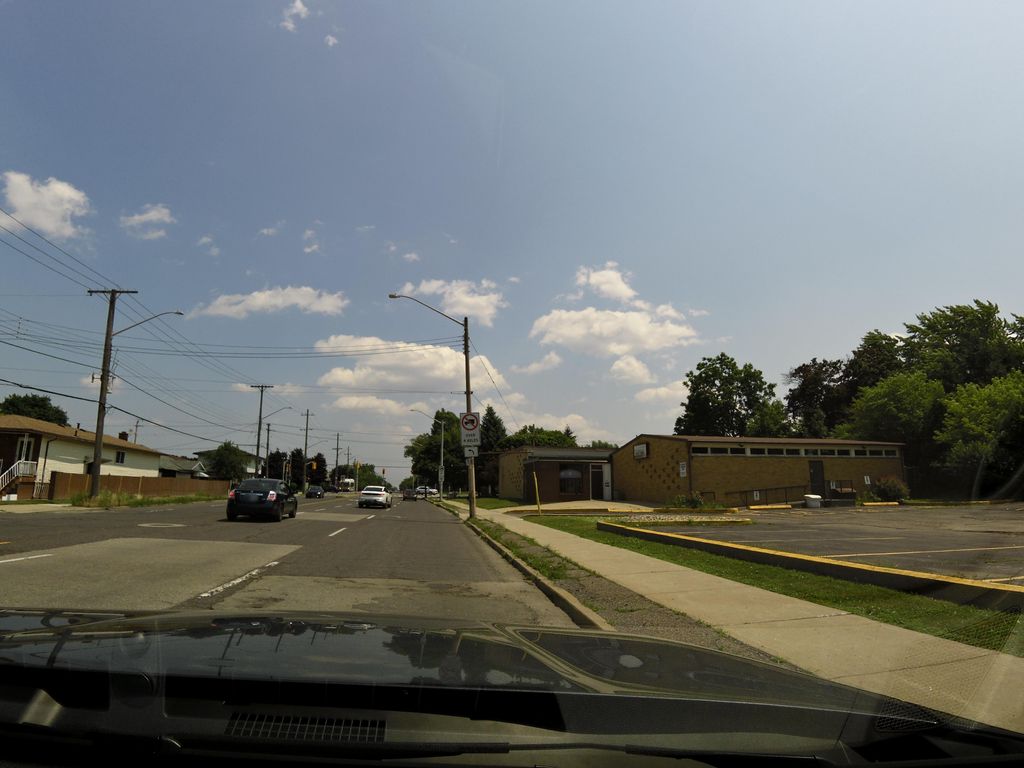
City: hamilton